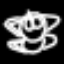
Label: frog